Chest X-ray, AP view. Patient: 33 years old, sex M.
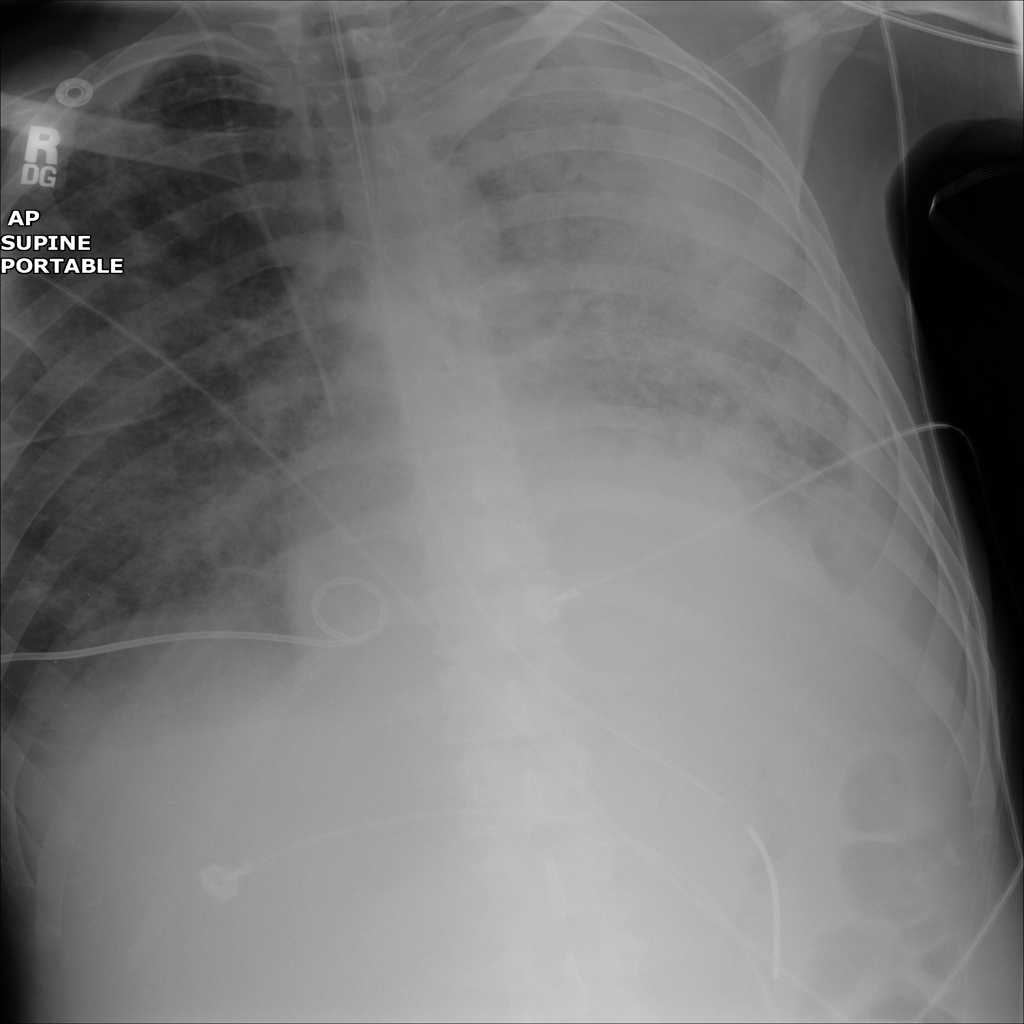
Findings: Effusion, Infiltration